Question: I am trying to write a search function, which lists out the products that meet the search criteria.
'''
termekek = products
marka = manufacturer
tipus = type
'''
As you can see on the image below, it lists out my products which are MSI but are not Radeon as well.
It should only list ou the products, that are MSi but Radeon as well. The problem must be with my SQL code in my opinion, but I can't seem to get it right.
Thank you in advance!

My PHP code:
<URL>
'''
<?php
if(isset($_GET["text_search"]))
{
require('db.php');
mysql_select_db('ceg',$connection);
$text=$_GET["text_search"];
$text=explode(" ", $text);
$i=1;
if(count($text) > 0)
$sql='SELECT * FROM termekek WHERE marka="'.$text[0].'" OR tipus="'.$text[0].'" ';
while($i < count($text)){
$sql .= 'AND marka="'.$text[$i].'" OR tipus="'.$text[$i].'"';
$i++;
}
echo $sql;
$result=mysql_query($sql);
if (mysql_num_rows($result) > 0)
{
while($array=mysql_fetch_array($result)){
echo '<div id="product">
<div>
<img height="250" width="250" src='.$array["kep"].' />
</div>
<div>
'.$array["marka"].'
'.$array["tipus"].'
</div>
<div>
'.$array["ar"].' euro
</div>
</div>';
}
}
}
?>
'''
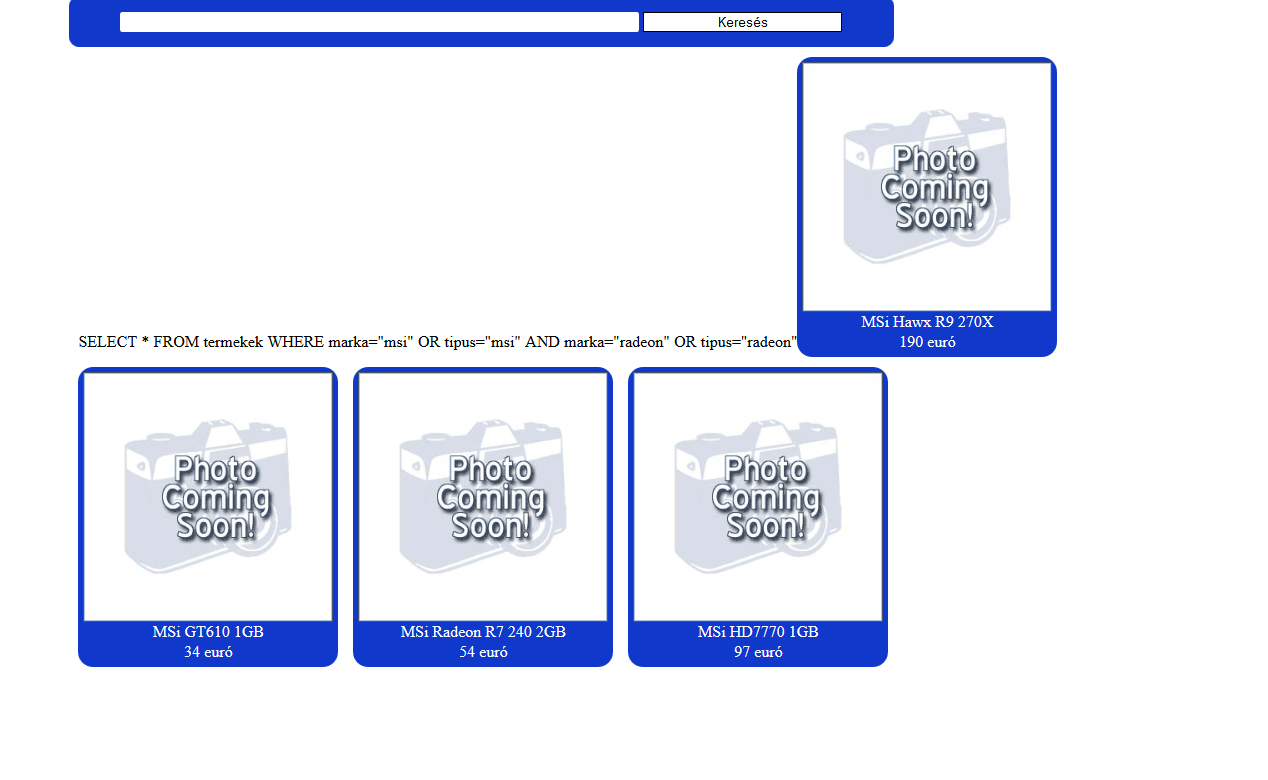
Answer: You need parentheses around your OR clauses, so that they get evaluated first.